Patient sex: M
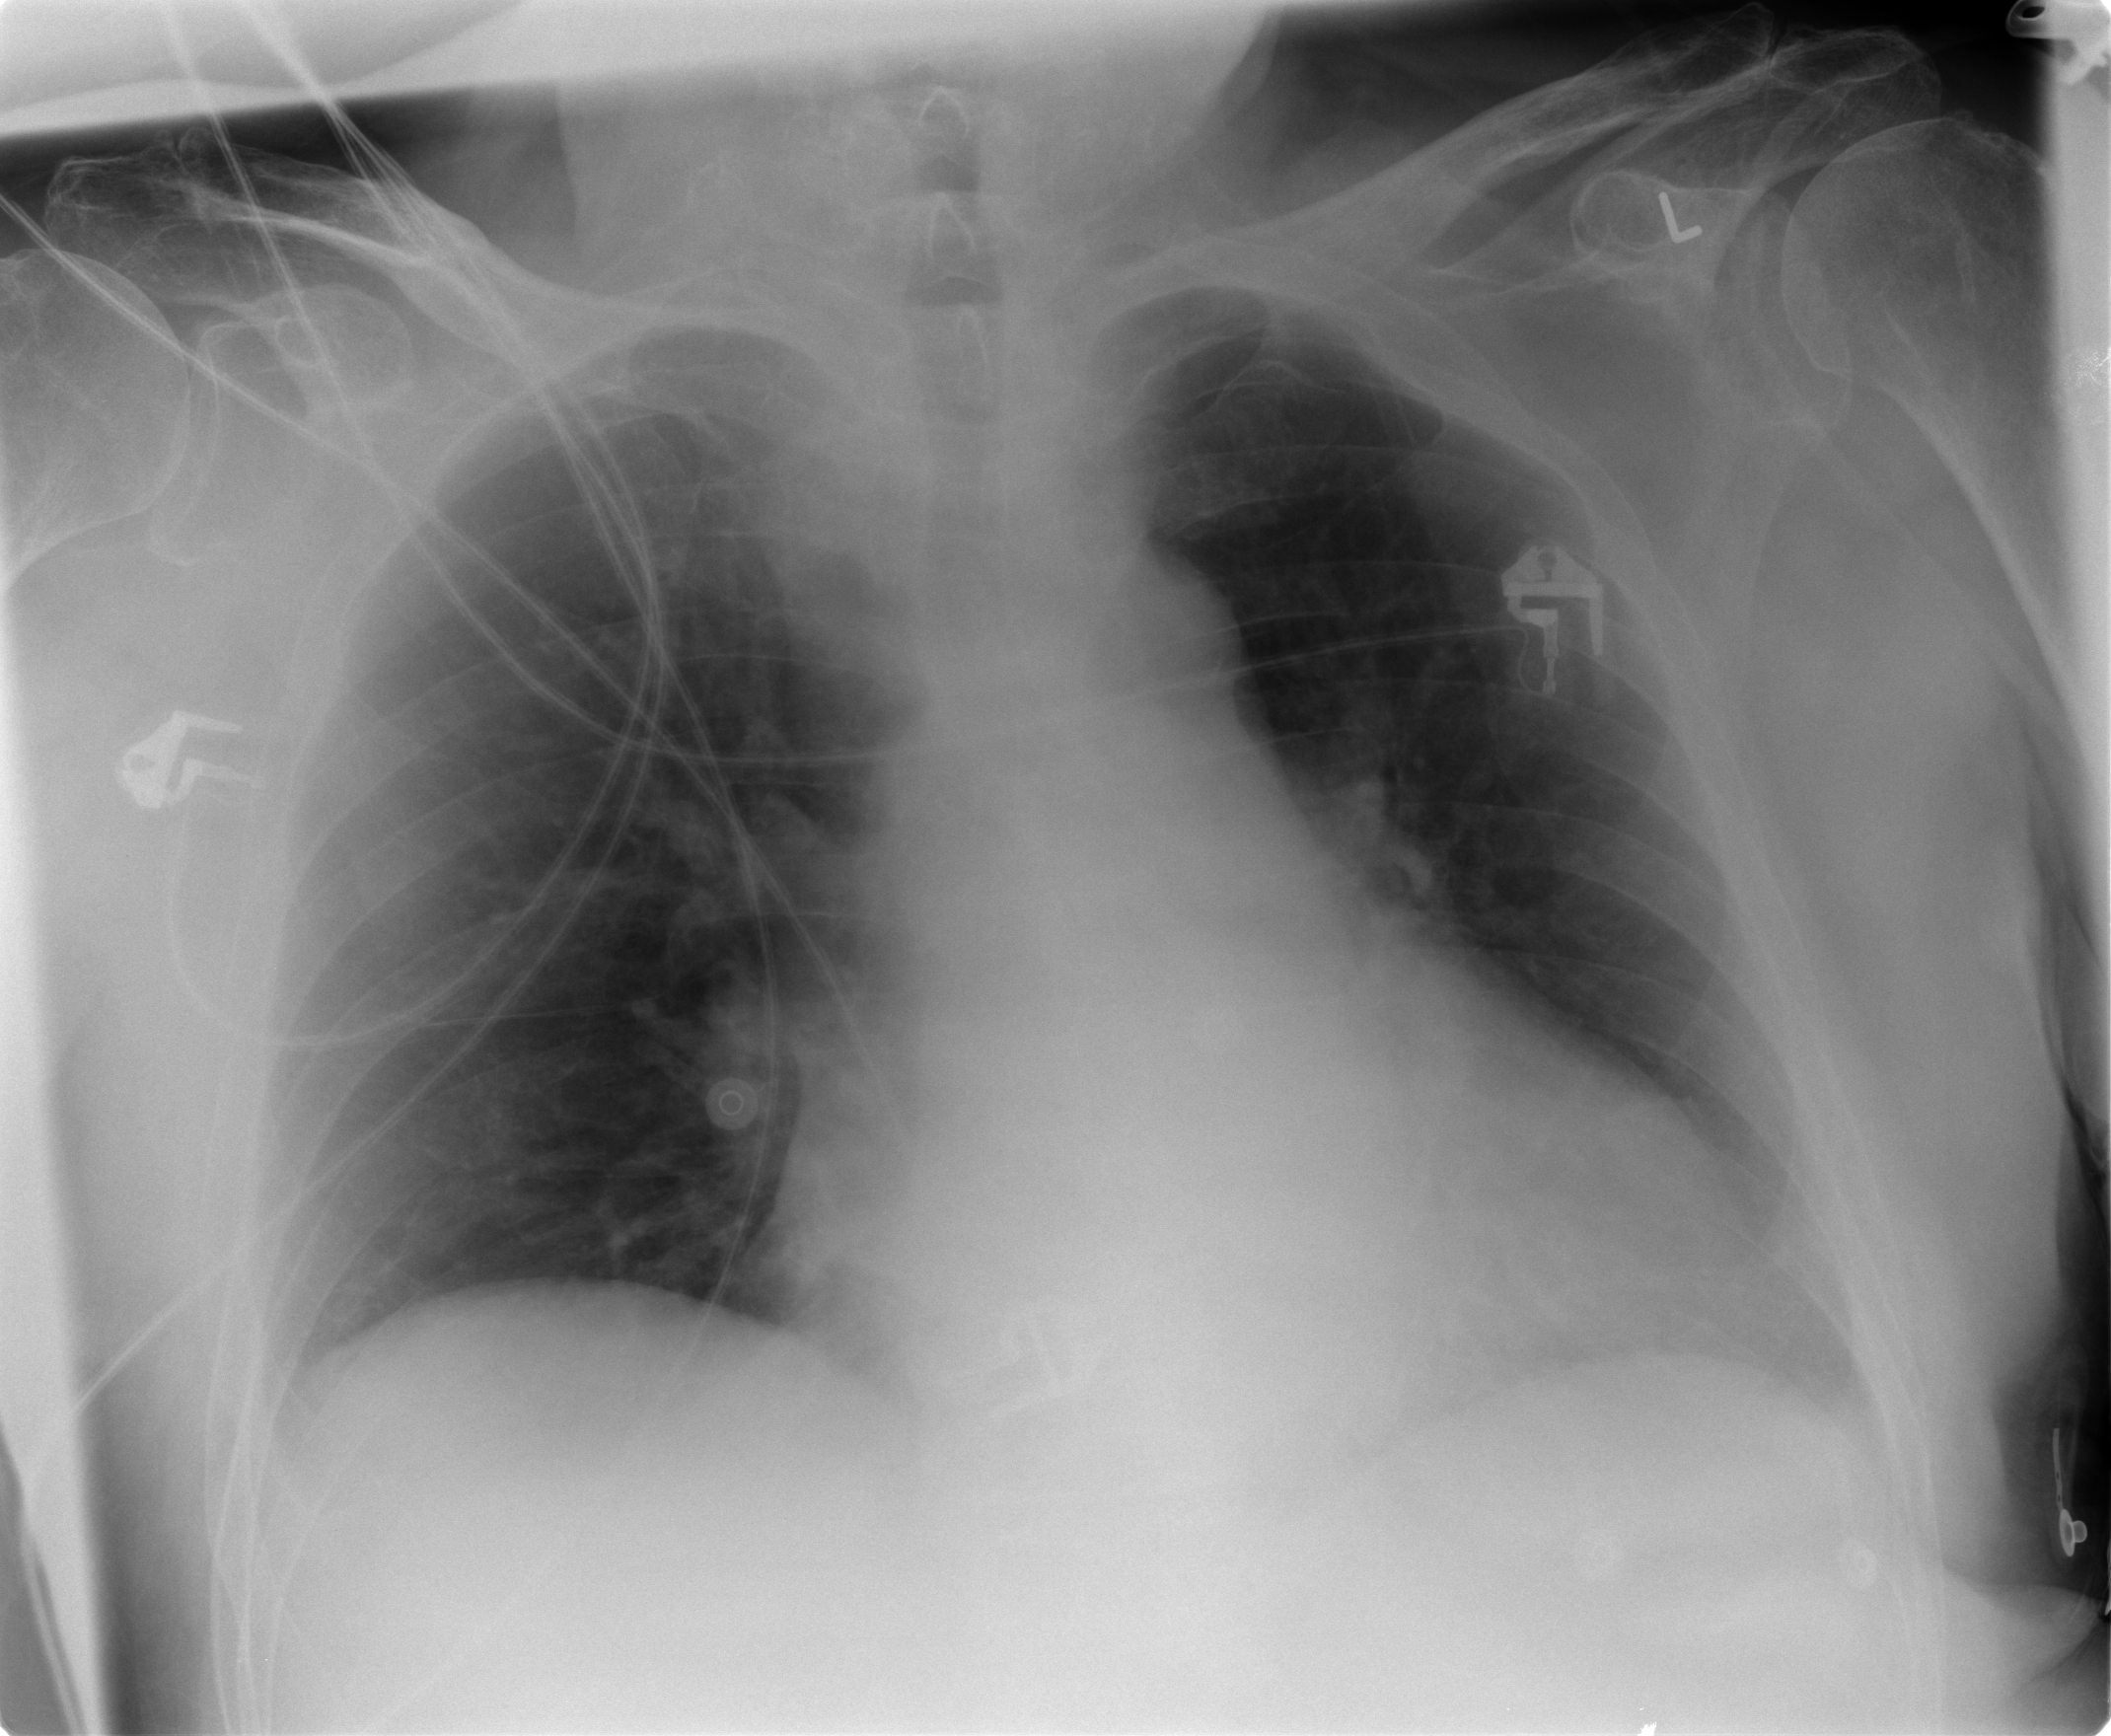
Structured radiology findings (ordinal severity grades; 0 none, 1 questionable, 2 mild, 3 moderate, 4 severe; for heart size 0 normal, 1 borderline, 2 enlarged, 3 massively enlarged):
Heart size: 2
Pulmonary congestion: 0
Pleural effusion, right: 0
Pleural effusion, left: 1
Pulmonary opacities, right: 0
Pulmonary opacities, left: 0
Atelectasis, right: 0
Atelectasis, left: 0